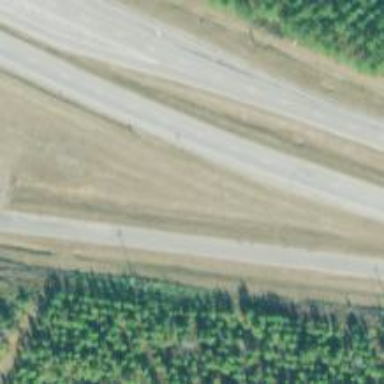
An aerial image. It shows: Primary highway.